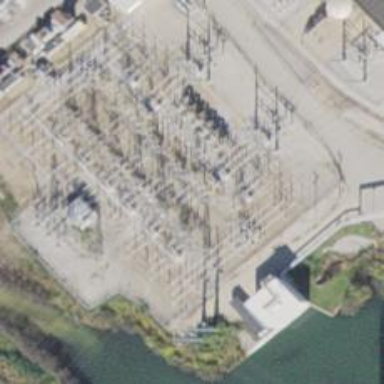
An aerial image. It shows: Switch for power supply.